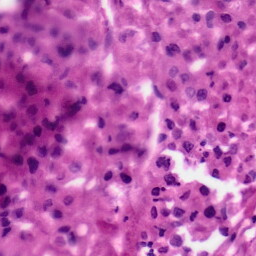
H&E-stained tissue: Skin